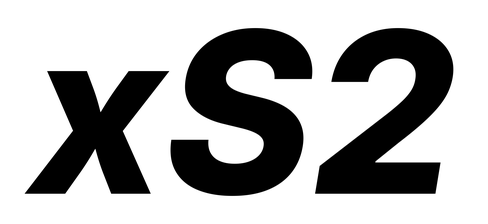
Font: Inter-Italic_ExtraBold_Italic